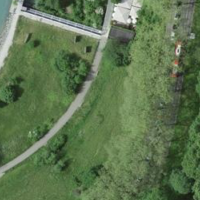
EUNIS habitat code: 53
Species observed at this site:
Phoenicurus ochruros
Prunus spinosa
Passer domesticus
Polistes dominula
Anthriscus sylvestris